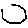
Label: hexagon